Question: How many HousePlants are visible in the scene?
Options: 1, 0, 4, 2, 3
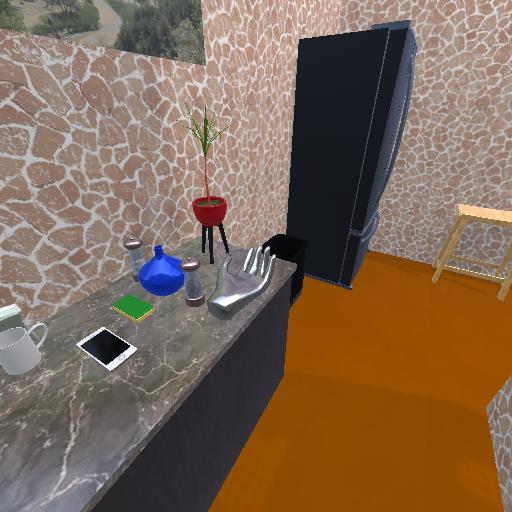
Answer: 1